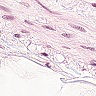
Metastatic tissue present: no